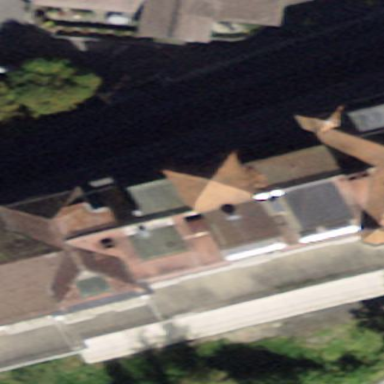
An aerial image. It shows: Hotel building.